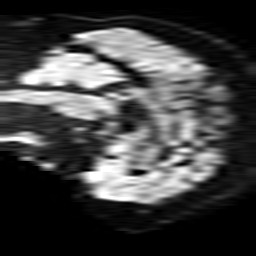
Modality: TRACE
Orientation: sagittal
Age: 52
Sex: male
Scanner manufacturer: philips
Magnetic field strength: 1.5 T
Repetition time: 3.368 s
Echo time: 0.09255 s